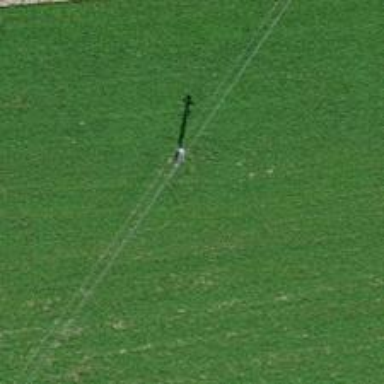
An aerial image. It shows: Power pole.